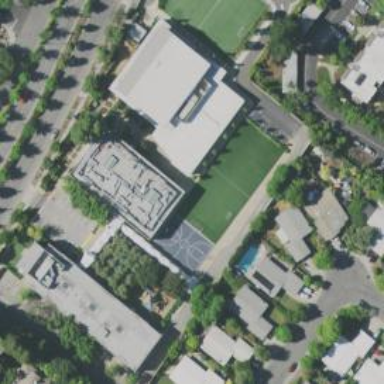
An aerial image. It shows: School building.